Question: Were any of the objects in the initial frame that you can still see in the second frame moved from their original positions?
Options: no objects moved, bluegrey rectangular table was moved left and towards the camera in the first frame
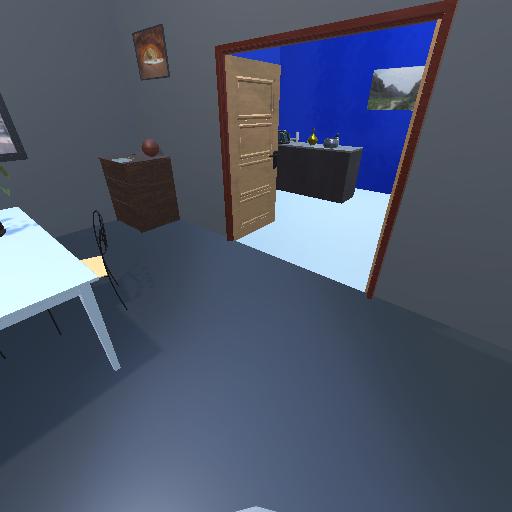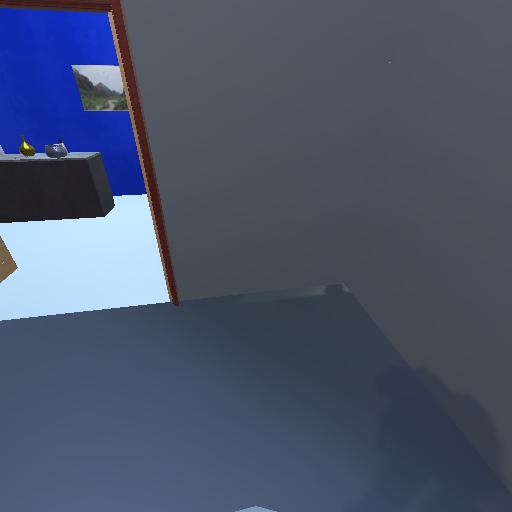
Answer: no objects moved